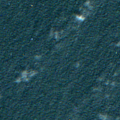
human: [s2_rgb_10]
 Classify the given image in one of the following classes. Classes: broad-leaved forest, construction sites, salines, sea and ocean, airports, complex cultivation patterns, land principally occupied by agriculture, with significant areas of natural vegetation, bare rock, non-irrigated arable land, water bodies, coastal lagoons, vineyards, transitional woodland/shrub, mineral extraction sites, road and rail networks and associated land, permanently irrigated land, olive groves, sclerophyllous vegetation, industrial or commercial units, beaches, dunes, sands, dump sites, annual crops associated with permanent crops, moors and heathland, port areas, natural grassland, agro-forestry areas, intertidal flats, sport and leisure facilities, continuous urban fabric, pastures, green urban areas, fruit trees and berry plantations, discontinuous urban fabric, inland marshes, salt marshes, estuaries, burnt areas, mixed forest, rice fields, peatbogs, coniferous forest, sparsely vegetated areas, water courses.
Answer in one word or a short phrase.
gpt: sea and ocean